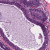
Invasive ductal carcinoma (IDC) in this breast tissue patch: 0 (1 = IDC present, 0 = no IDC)